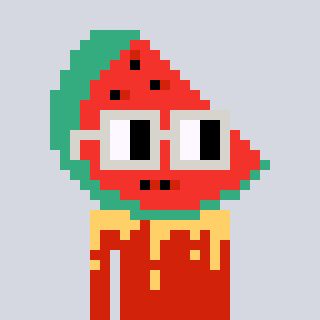
a pixel art character with square light gray glasses, a watermelon-shaped head and a red-colored body on a cool background